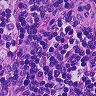
Metastatic tissue present: no